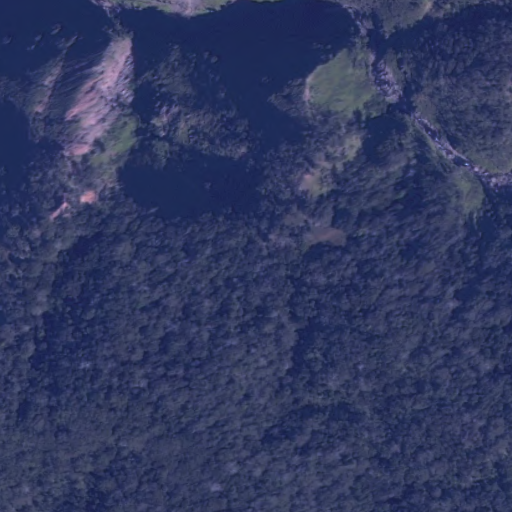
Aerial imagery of ridge(s) in Hawaii named Kohua Ridge containing only unknown